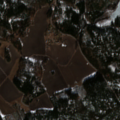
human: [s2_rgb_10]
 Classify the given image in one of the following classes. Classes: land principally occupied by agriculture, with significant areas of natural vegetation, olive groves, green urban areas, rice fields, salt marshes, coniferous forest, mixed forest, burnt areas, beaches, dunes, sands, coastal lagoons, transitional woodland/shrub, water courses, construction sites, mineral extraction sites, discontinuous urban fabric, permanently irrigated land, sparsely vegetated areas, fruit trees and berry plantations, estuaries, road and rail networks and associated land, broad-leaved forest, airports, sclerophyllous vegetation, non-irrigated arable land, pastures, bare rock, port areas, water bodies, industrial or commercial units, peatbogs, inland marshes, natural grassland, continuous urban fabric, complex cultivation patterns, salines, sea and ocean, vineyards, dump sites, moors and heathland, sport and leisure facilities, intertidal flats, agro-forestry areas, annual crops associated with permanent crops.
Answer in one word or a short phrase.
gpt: non-irrigated arable land, land principally occupied by agriculture, with significant areas of natural vegetation, coniferous forest, transitional woodland/shrub, water bodies